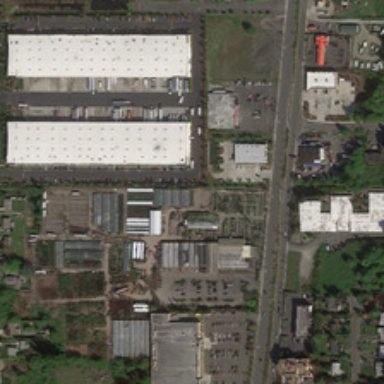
Many buildings and some green trees are in an industrial area .